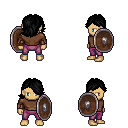
a pixel art fantasy rpg character, male body template, human, tanned skin, brown long-sleeve shirt, magenta pants, black swoop hairstyle, leather bracers, shield, four views (front, back, left, right), 2x2 character sprite sheet, small pixel art, hard edges, no anti-aliasing